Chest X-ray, AP view. Patient: 20 years old, sex F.
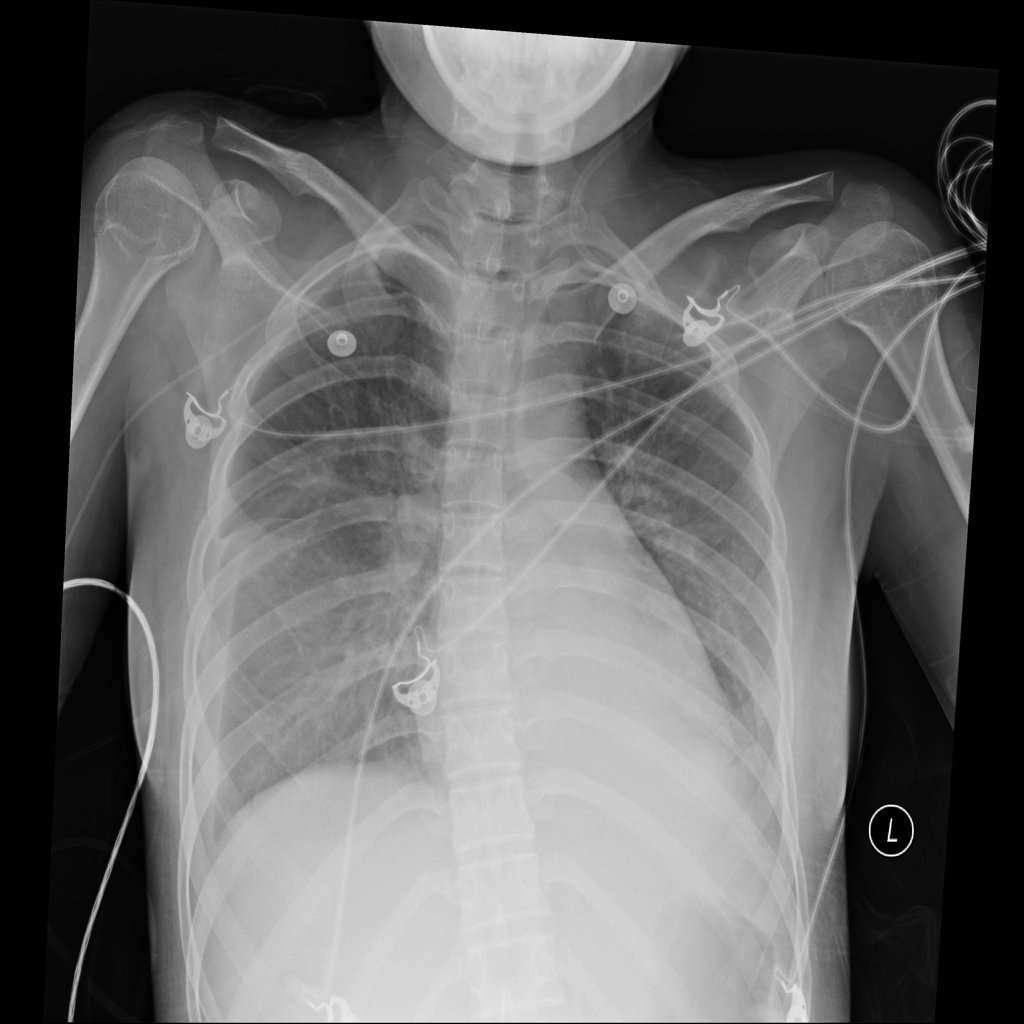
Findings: Effusion